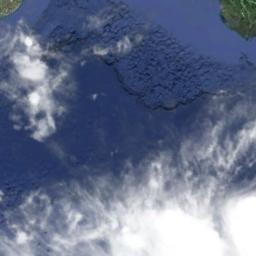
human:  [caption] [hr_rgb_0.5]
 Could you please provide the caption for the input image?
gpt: The stratus clouds are located above the surface of the sea while some ups and downs are on the ocean floor .

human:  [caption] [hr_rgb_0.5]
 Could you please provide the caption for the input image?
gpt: The white cloud is above blue sea and island .

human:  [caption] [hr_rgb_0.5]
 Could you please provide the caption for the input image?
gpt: There is a little thin cloud above the farmland .

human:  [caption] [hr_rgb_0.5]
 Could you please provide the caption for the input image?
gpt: Large white clouds on blue sea .

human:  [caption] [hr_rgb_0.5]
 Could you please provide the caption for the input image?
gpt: There are some white clouds over a blue sea .